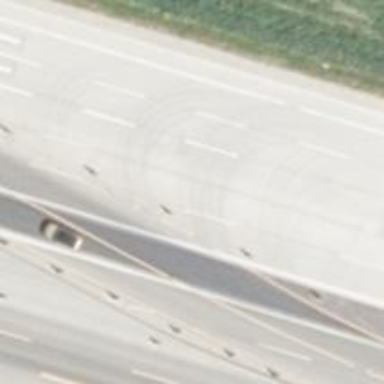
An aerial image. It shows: Asphalt motorway.